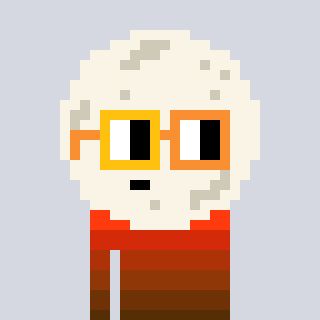
a pixel art character with square yellow and orange glasses, a moon-shaped head and a foggrey-colored body on a cool background